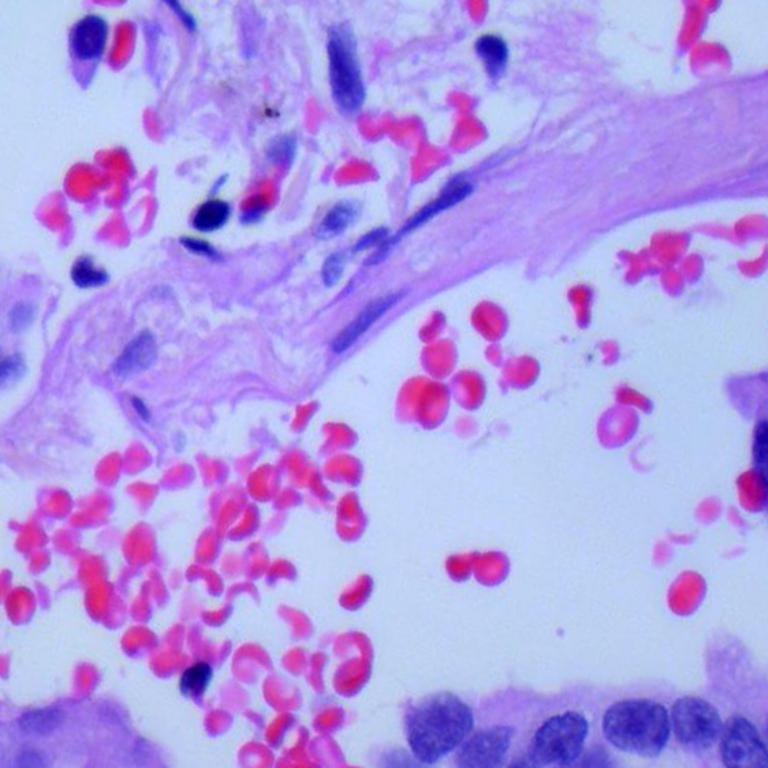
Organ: lung
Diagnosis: adenocarcinomas